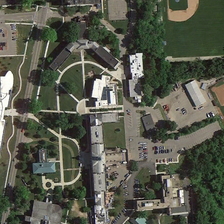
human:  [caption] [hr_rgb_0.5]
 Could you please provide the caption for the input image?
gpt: the houses are colorful, the ground is grey and many colorful cars .

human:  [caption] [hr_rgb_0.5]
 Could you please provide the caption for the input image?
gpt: this is a satellite imagery of a place .

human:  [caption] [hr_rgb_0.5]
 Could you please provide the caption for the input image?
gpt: many green trees and several buildings with parking lots are in a school with two baseball fields .

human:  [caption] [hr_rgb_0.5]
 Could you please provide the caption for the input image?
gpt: many green trees and several buildings with parking lots are in a school with two baseball fields .

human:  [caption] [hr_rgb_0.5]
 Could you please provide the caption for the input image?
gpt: this is a satellite imagery of a place .